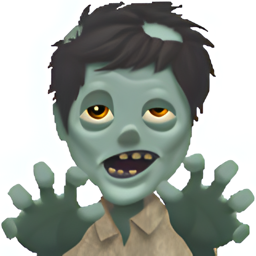
Name: man zombie
Emoji: 🧟‍♂️
Group: People & Body
Sub-group: person-fantasy